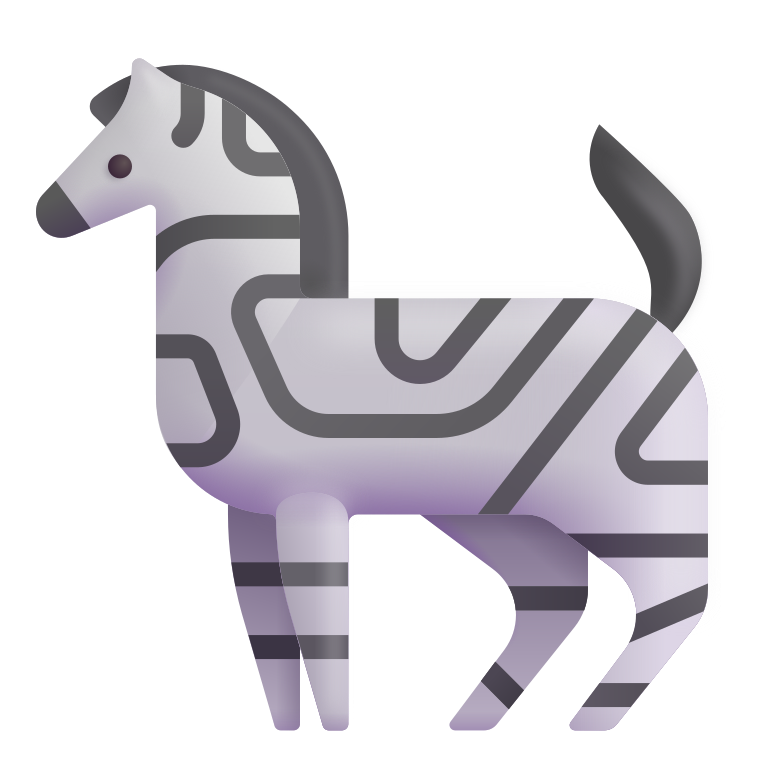
zebra color